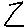
Label: zigzag